Aerial crown-view tile of a tropical tree (Barro Colorado Island, Panama), acquired 20250616:
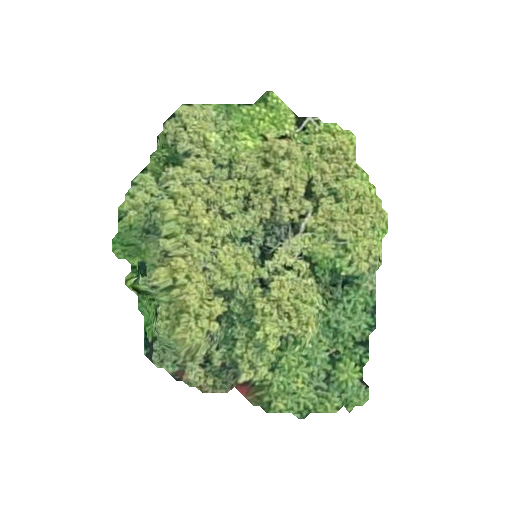
Species: Aiouea montana
GBIF accepted scientific name: Aiouea montana
Crown area: 96.357 m²